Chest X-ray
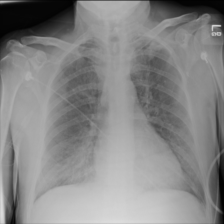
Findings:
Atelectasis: negative
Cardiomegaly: negative
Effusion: negative
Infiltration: negative
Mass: negative
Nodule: negative
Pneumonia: negative
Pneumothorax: negative
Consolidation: negative
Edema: negative
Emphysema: negative
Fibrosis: negative
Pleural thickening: negative
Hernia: negative